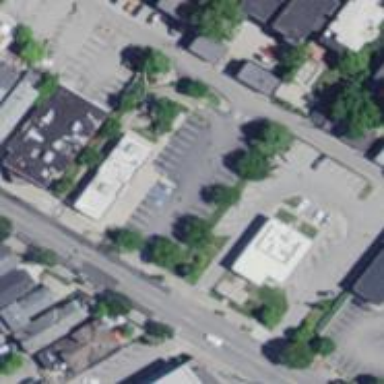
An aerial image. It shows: Retail area.